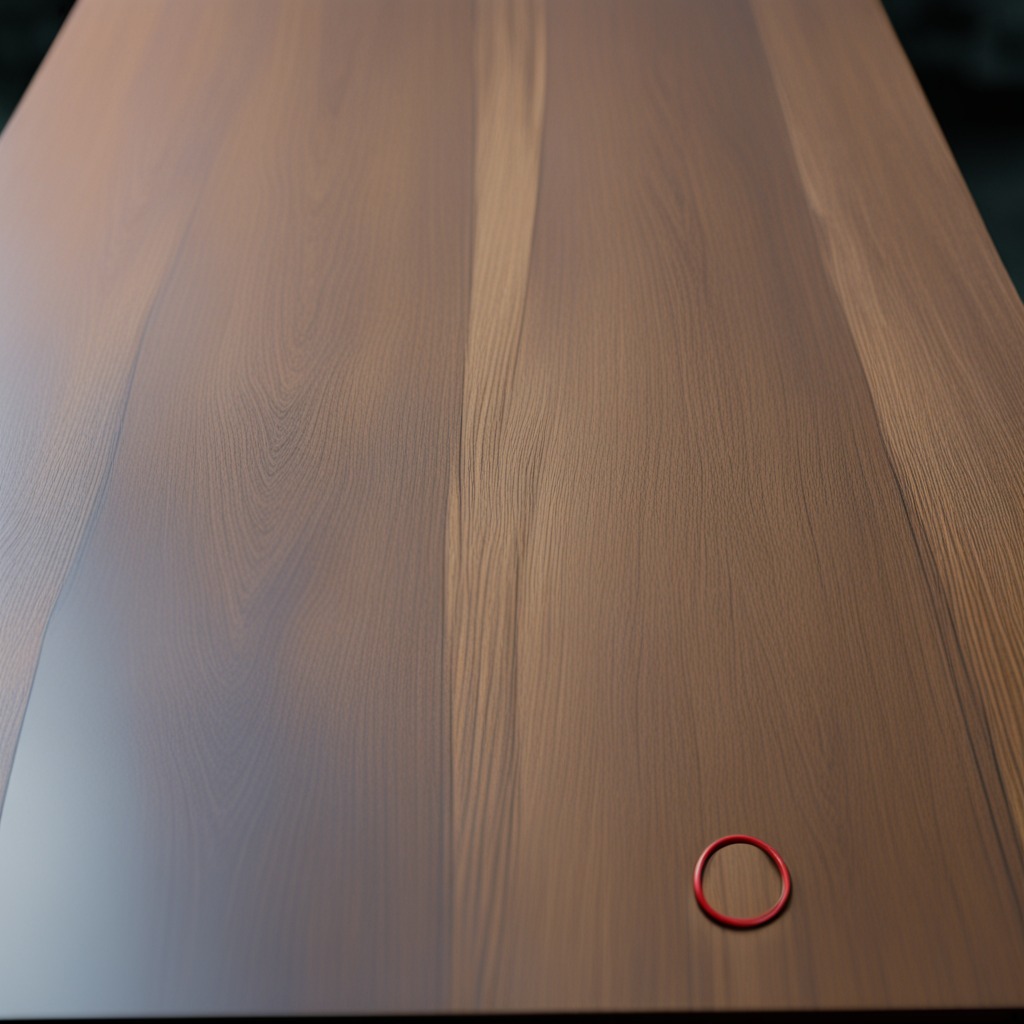
A rubber O-ring is lying on the table.